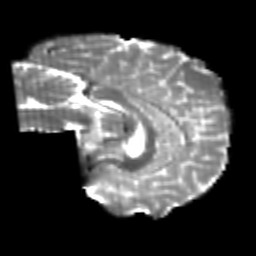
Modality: T2w
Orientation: sagittal
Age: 21
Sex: male
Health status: healthy
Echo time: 0.074 s